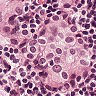
Metastatic tissue present: yes